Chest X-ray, PA view. Patient: 55 years old, sex F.
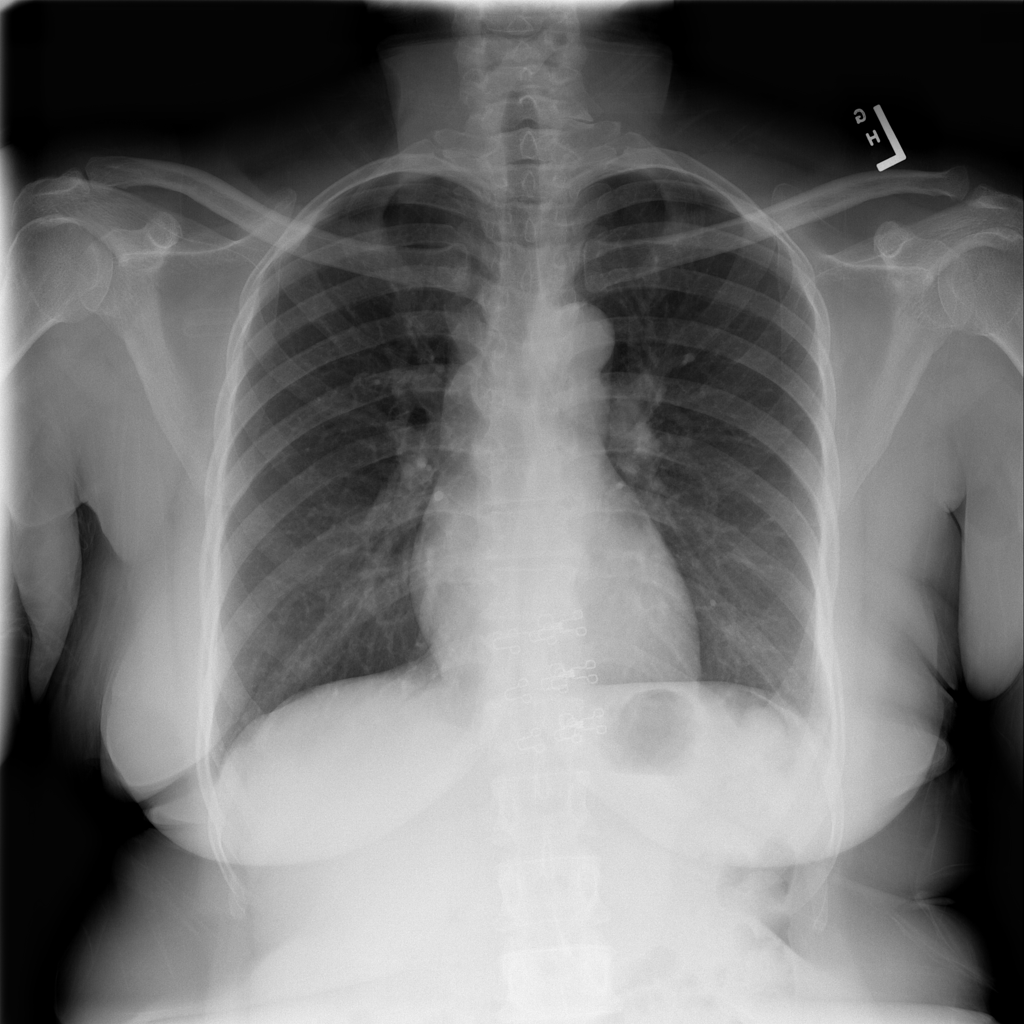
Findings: No Finding